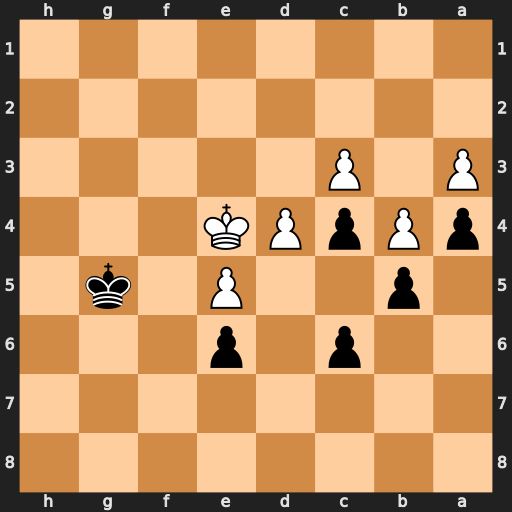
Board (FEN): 8/8/2p1p3/1p2P1k1/pPpPK3/P1P5/8/8
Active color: b
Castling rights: -
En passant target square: -
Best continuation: Kg4 Ke3 Kg3